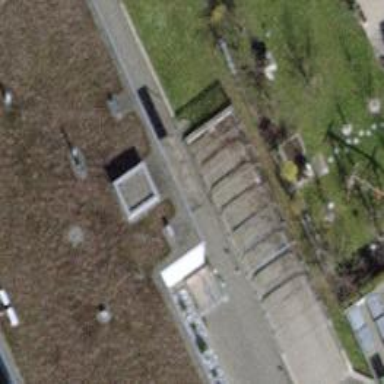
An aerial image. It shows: Parking area.